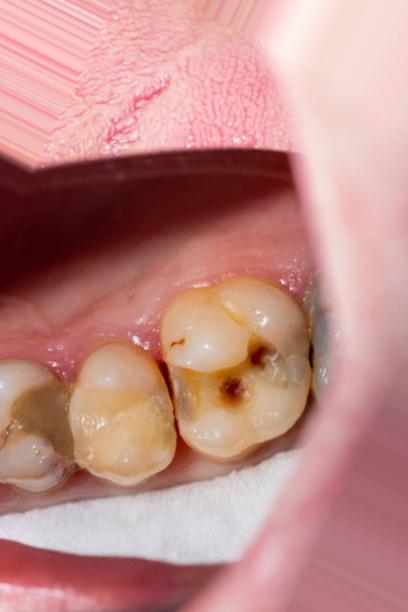
Condition: Caries